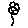
Label: flower